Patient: sex M, age 50
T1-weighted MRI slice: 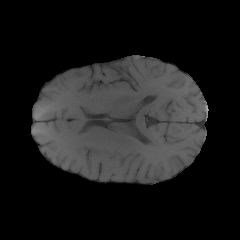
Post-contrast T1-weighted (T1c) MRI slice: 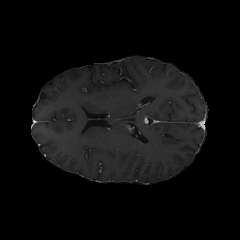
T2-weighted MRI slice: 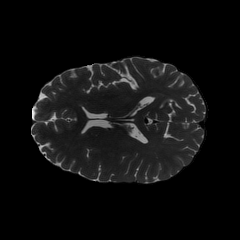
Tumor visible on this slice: no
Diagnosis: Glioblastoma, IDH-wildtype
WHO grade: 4